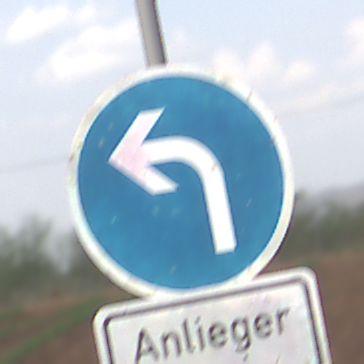
Verkehrszeichen: VorgeschriebeneFahrtrichtungLinks
Zusatzzeichen unten: PersonengruppenFrei1
Umgebung: Outdoor, Nature
Tageszeit: Midday
Wetter: PartlyCloudy
Licht: Natural
Jahreszeit: NotSpecified
Kontrast: LowContrast